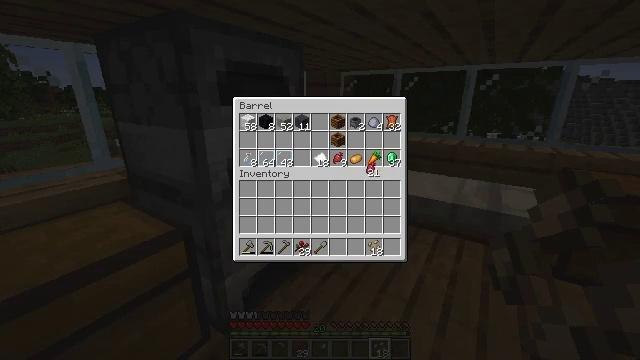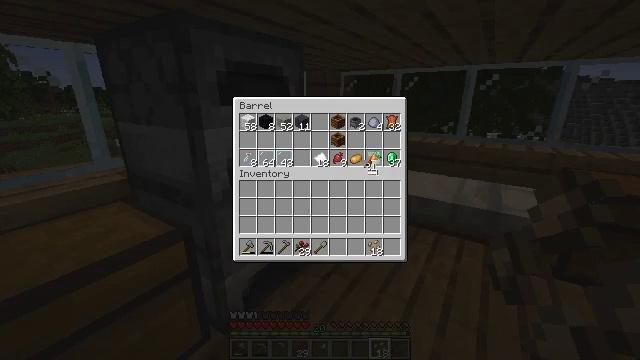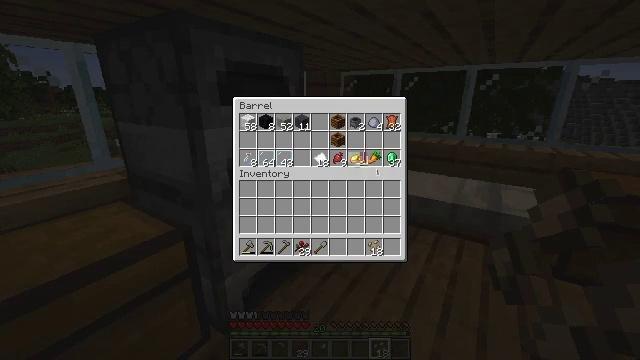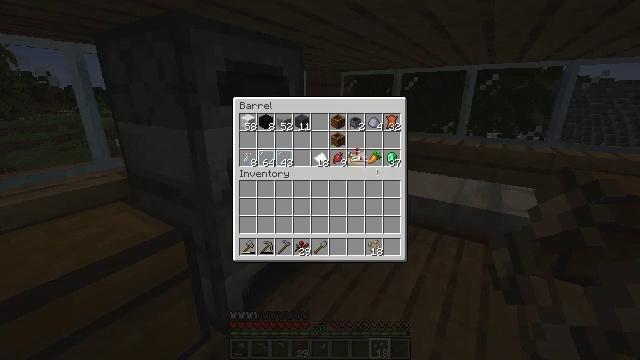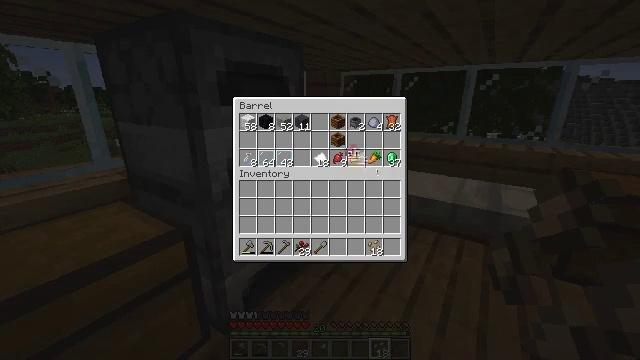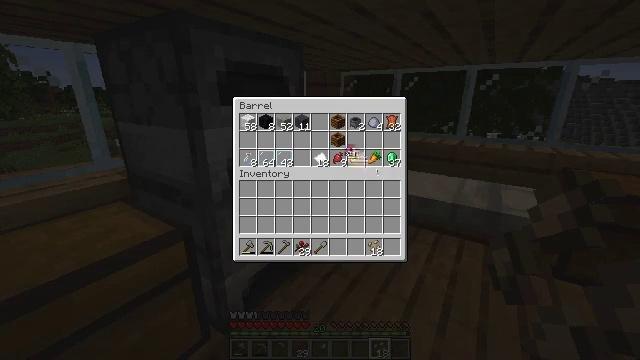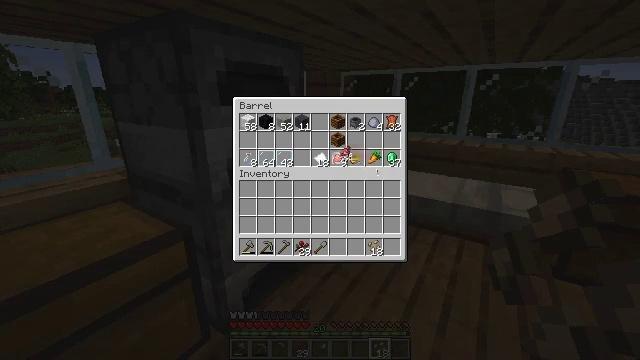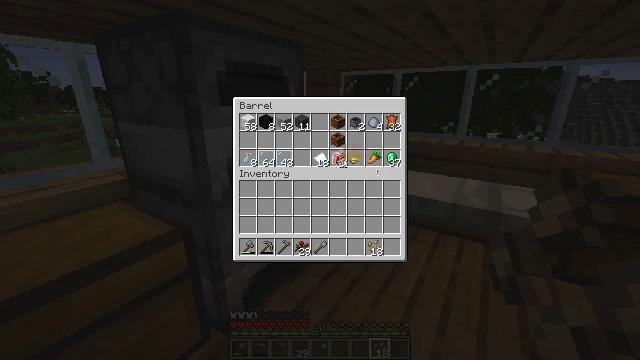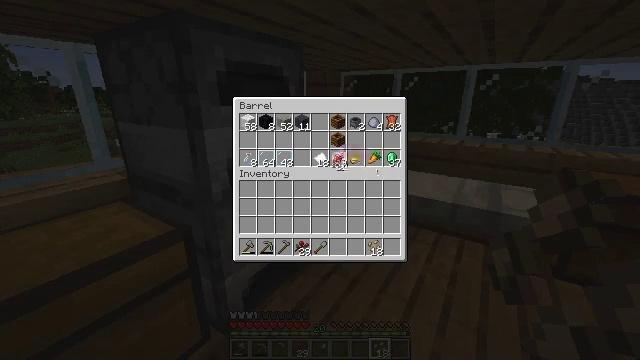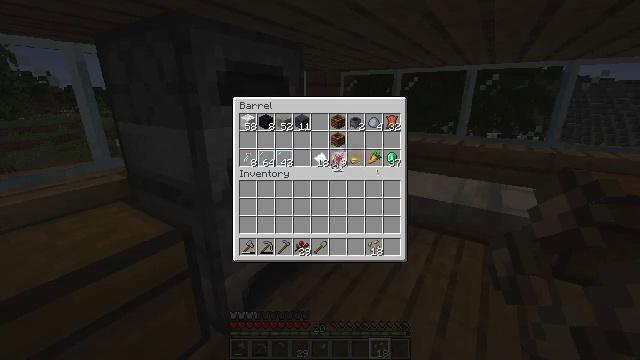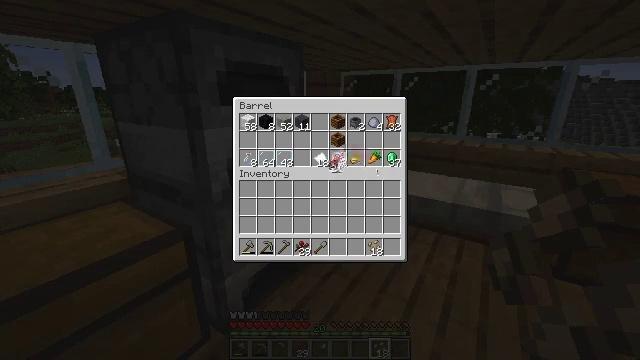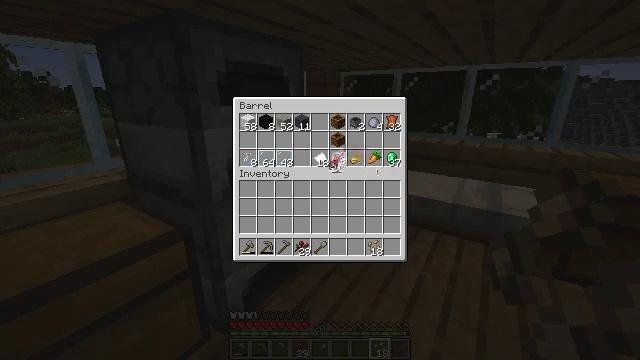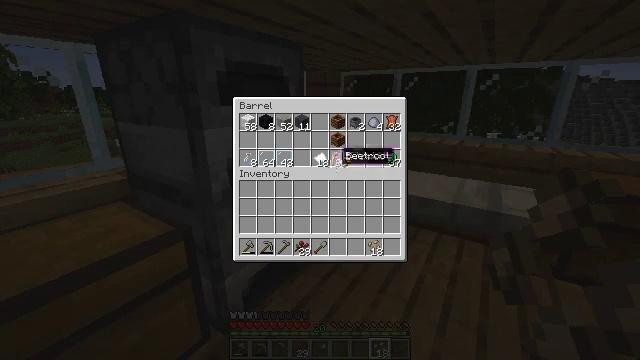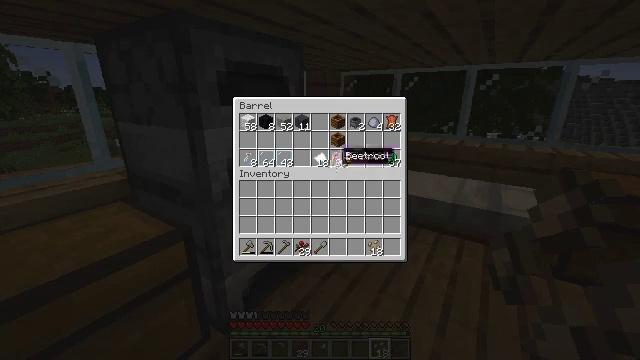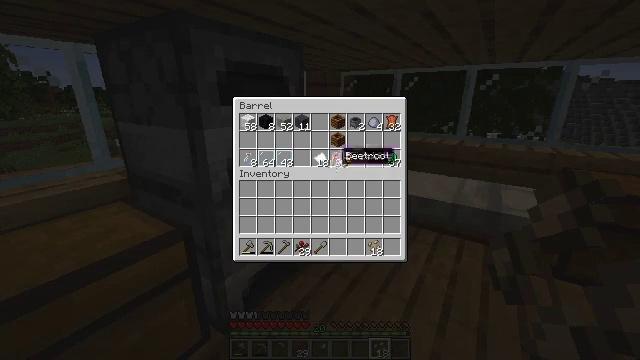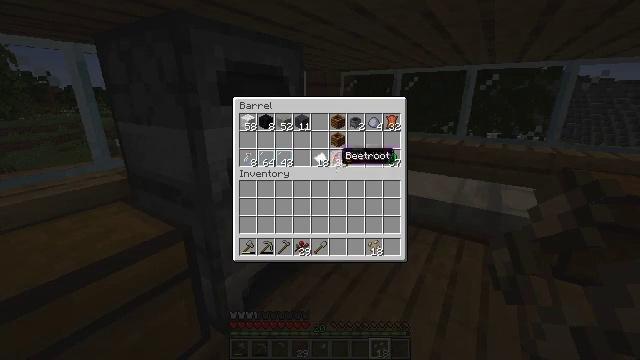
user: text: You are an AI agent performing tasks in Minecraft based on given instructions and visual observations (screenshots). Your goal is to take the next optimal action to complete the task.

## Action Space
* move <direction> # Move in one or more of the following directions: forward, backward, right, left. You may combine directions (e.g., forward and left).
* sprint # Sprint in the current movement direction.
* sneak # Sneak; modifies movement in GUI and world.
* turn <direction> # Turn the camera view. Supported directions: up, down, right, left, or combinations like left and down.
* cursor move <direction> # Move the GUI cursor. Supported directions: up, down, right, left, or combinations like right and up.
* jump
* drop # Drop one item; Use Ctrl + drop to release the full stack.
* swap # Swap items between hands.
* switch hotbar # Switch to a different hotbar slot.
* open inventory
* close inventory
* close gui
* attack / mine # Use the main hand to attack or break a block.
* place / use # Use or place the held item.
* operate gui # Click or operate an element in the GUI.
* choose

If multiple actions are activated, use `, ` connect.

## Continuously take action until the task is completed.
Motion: motion action
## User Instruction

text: Remove beetroot seeds from the inventory.
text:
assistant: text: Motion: no_op
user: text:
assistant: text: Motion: no_op
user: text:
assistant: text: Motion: cursor move left
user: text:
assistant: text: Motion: no_op
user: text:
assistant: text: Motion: no_op
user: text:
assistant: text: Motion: no_op
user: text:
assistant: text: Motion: cursor move down
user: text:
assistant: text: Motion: no_op
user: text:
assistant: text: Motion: operate gui
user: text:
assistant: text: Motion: operate gui
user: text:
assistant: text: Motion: operate gui
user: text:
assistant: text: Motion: no_op
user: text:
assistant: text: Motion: no_op
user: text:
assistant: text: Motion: no_op
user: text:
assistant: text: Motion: no_op
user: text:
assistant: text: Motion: no_op
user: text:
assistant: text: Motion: no_op
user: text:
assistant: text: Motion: no_op
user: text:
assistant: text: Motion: cursor move left, close inventory
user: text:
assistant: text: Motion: turn left and down, close inventory
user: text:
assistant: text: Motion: turn left and down, close inventory
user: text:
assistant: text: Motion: turn left and down
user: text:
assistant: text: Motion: turn left
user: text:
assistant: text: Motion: move left, turn right and up
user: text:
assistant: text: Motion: move left
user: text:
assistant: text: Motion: move left
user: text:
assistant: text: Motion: move left
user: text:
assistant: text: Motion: move forward and move left, turn left
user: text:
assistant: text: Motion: move forward and move left, turn left
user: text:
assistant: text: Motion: move forward, turn left